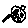
Label: moon